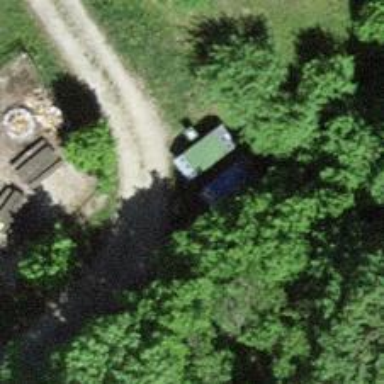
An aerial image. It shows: Recycling container at amenity designated for recycling.